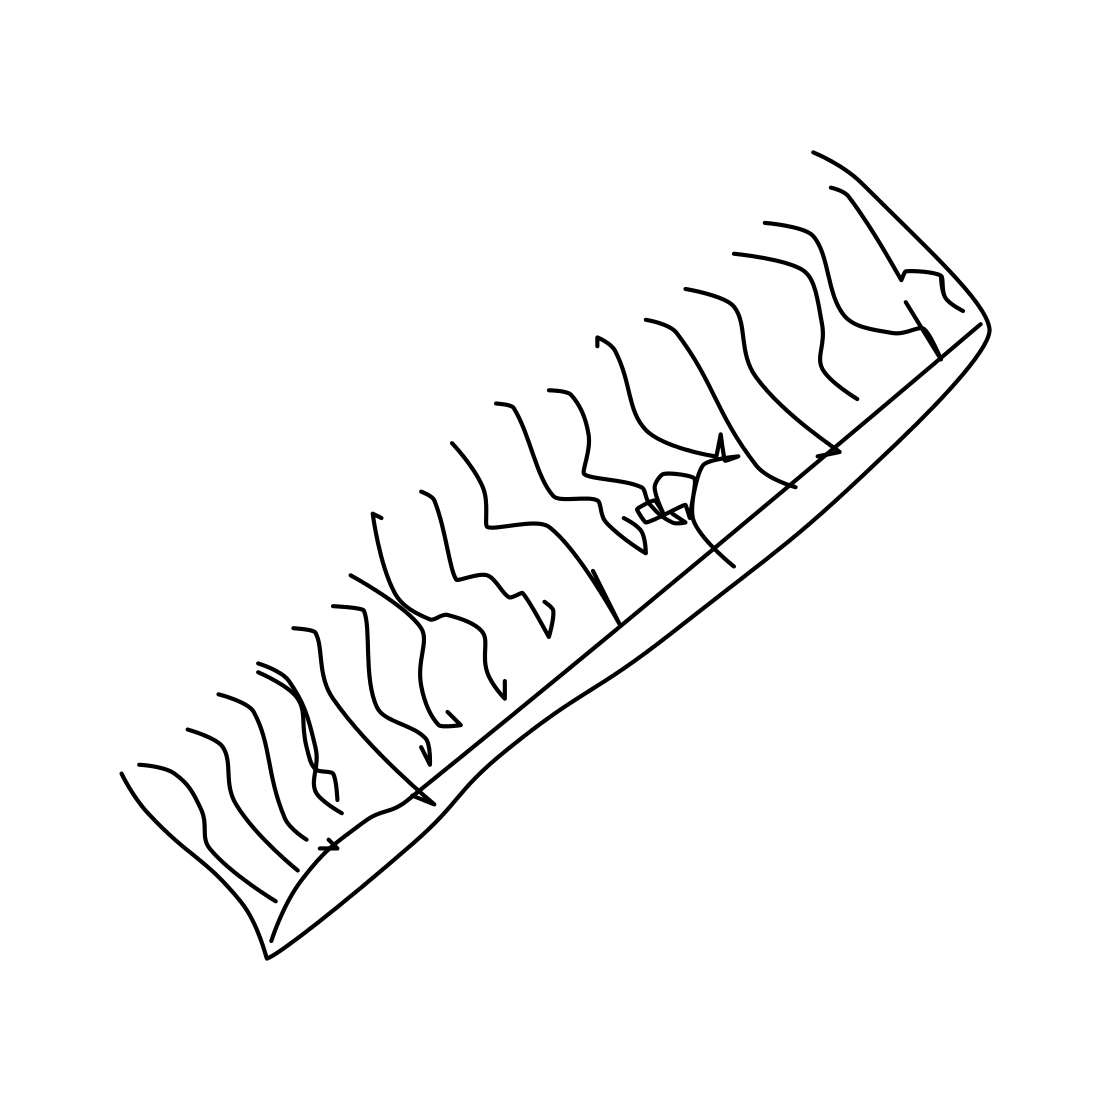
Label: comb